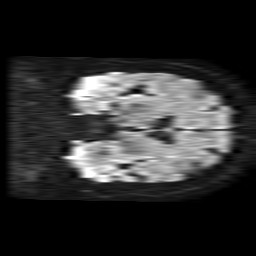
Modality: TRACE
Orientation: coronal
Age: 64
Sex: female
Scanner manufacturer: philips
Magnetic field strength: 1.5 T
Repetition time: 4.6 s
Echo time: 0.09059 s